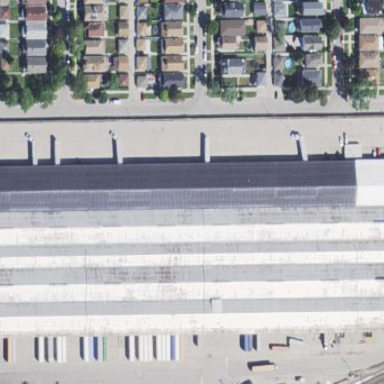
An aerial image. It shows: Warehouse building.